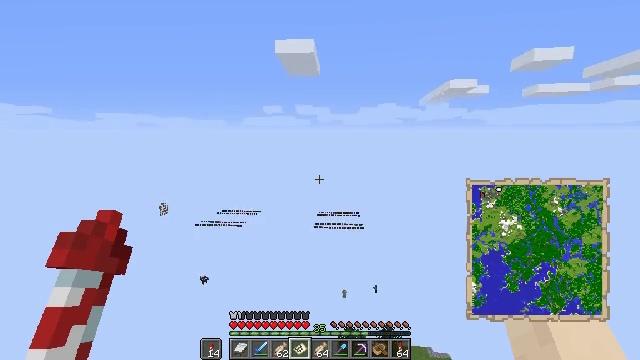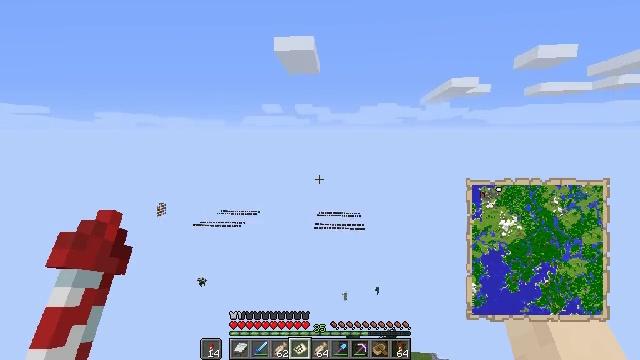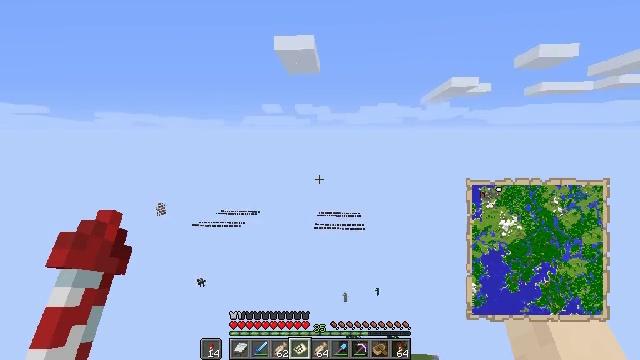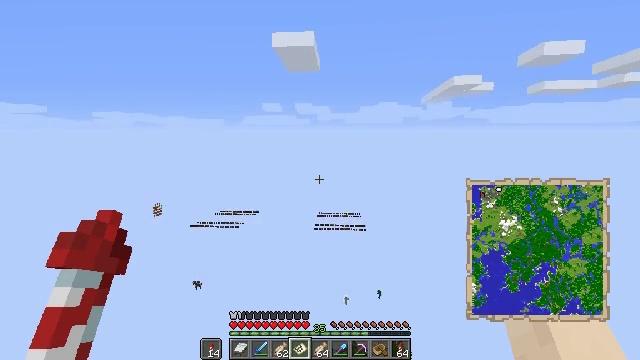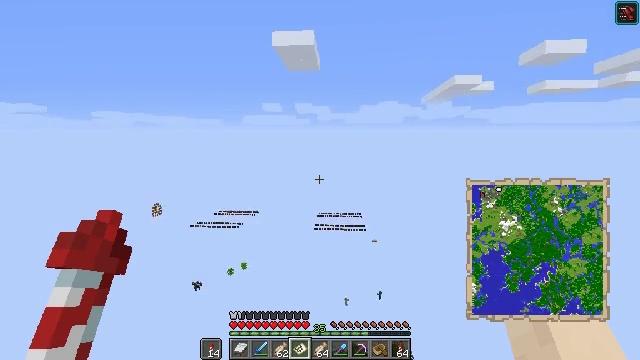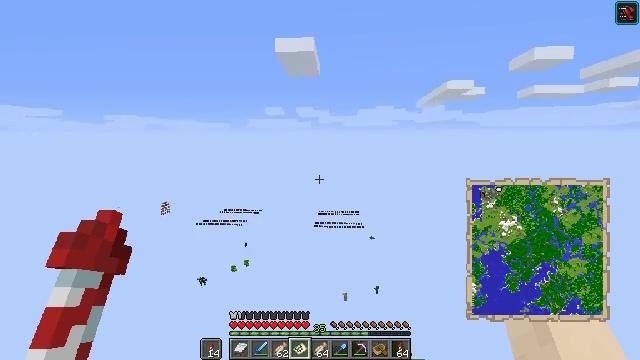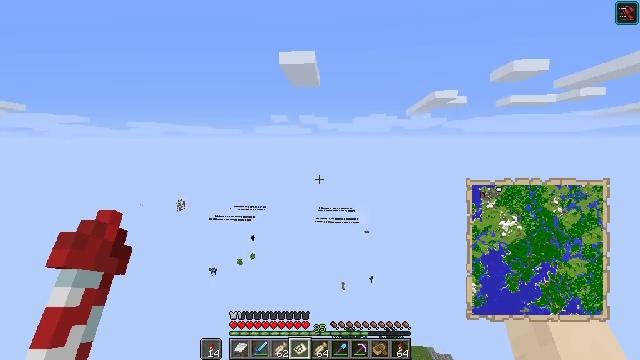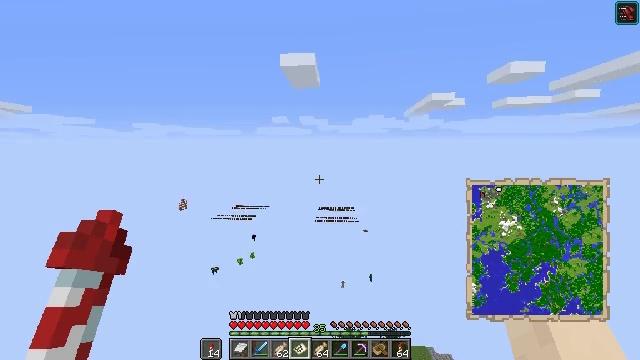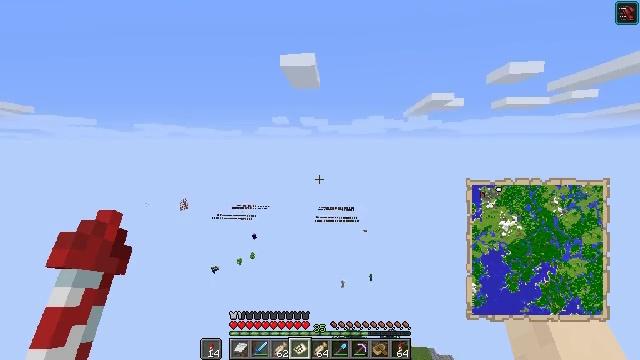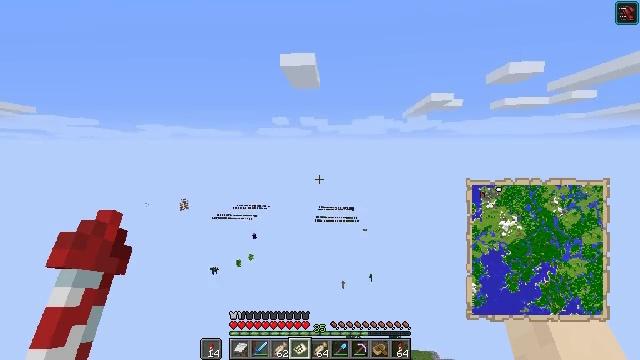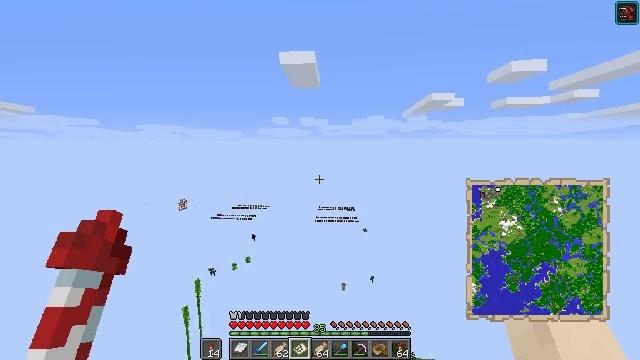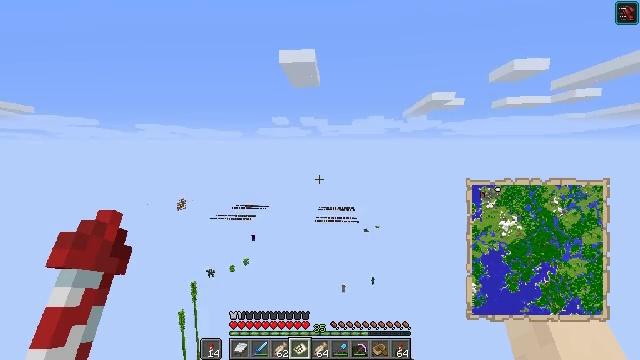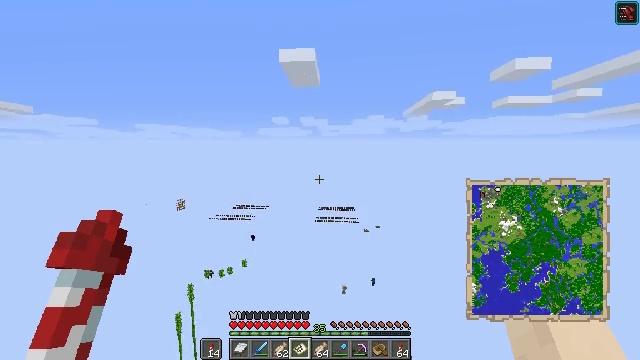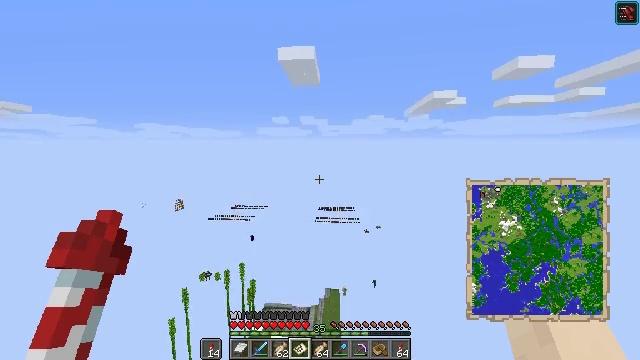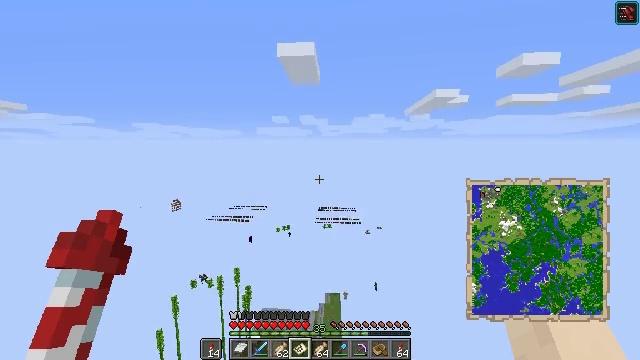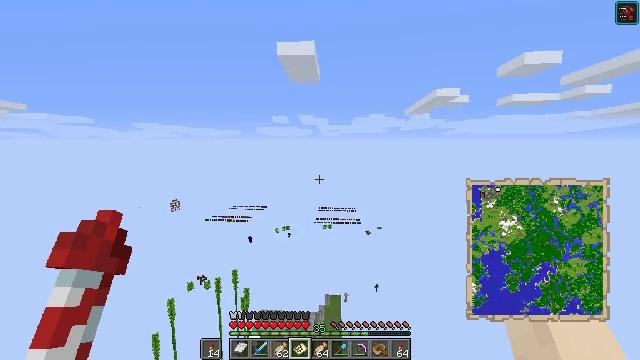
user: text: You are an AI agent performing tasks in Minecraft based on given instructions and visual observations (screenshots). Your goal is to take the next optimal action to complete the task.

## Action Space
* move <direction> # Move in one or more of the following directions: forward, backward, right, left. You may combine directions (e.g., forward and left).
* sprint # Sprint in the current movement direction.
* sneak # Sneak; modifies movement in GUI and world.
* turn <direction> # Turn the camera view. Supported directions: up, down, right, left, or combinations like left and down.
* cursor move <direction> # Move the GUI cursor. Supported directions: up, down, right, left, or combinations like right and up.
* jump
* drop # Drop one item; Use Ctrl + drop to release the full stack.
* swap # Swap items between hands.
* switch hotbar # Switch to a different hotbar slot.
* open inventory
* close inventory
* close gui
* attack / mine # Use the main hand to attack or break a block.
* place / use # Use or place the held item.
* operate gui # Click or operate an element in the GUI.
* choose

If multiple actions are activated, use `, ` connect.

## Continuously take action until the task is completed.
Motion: motion action
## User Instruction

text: Craft a map in the crafting table with paper and a compass.
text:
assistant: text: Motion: no_op
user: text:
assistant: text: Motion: no_op
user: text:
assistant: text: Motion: no_op
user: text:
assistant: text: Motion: no_op
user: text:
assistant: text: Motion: no_op
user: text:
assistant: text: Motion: no_op
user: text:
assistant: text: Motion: no_op
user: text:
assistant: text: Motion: no_op
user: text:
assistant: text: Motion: no_op
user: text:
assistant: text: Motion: no_op
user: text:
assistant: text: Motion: no_op
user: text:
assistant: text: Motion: no_op
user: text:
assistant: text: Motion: no_op
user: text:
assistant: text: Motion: no_op
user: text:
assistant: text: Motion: no_op
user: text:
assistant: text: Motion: no_op
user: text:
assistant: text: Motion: no_op
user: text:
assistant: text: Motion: no_op
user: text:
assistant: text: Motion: no_op
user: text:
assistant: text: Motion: no_op
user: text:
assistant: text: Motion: no_op
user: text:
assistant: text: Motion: no_op
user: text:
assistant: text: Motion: no_op
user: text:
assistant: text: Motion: no_op
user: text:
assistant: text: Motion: no_op
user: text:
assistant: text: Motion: no_op
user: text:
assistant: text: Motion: no_op
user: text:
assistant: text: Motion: no_op
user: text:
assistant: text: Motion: no_op
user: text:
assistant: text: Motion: no_op